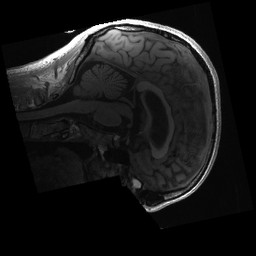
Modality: T1w
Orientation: sagittal
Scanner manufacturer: siemens
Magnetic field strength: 3 T
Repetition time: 2.3 s
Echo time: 0.00289 s